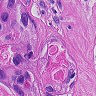
Metastatic tissue present: yes